Question: I'm new to python. I tried to extract data on <URL> by giving user name and password. It works.
But when try to hit on another button it doesn't work. ('Deposite' or the 'X' to close)
HTML of the Deposit element:
'''
<button class="btn btn-primary">Deposit</button>
'''
Snapshot of the Deposit element:

My code is
'''
from selenium import webdriver
import time
driver = webdriver.Chrome(executable_path="C:\Chromedriver\Chromedriver.exe")
driver.maximize_window();
driver.get('https://live-cosmos.finq.com/trading-platform/?path=details&symbol=SILVER#login')
time.sleep(5)
driver.find_element_by_xpath("/html/body/div[2]/div[4]/div[2]/div/div/div/div/div/div/form/div/div[3]/div[1]/input").send_keys("username@gmail.com")
driver.find_element_by_xpath("/html/body/div[2]/div[4]/div[2]/div/div/div/div/div/div/form/div/div[3]/div[2]/input").send_keys("password_here")
driver.find_element_by_xpath("/html/body/div[2]/div[4]/div[2]/div/div/div/div/div/div/form/div/div[3]/button").click()
time.sleep(20) # wait for loading
driver.find_element_by_xpath("/html/body/div[8]/div/div/div/div/div[3]/div[1]/div[4]/button").click()
'''
output is
'''
<bound method WebElement.click of <selenium.webdriver.remote.webelement.WebElement (session="28205c2be15699403ddfcc3f3ce2fa33", element="03ae577c-b3d4-423c-b7ed-1d9c5ea3ea1a")>>
'''
Can you please help me to solve this (or a different approach) and go forward to scrape some text from the website.
Thank you in advance.
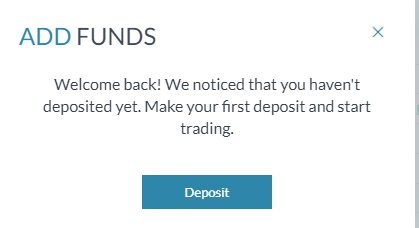
Answer: The click on the element with text as you have to induce <URL>:
- Using 'CSS_SELECTOR':'''
WebDriverWait(driver, 20).until(EC.element_to_be_clickable((By.CSS_SELECTOR, "button.btn.btn-primary"))).click()
'''
- Using 'XPATH':'''
WebDriverWait(driver, 20).until(EC.element_to_be_clickable((By.XPATH, "//button[@class='btn btn-primary' and text()='Deposit']"))).click()
'''
- : You have to add the following imports :'''
from selenium.webdriver.support.ui import WebDriverWait
from selenium.webdriver.common.by import By
from selenium.webdriver.support import expected_conditions as EC
'''